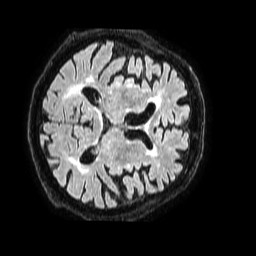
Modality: FLAIR
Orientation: axial
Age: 75
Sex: male
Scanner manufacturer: philips
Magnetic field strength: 1.5 T
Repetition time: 4.8 s
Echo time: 0.3 s